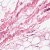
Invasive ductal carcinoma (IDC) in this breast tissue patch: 0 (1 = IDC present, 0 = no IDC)